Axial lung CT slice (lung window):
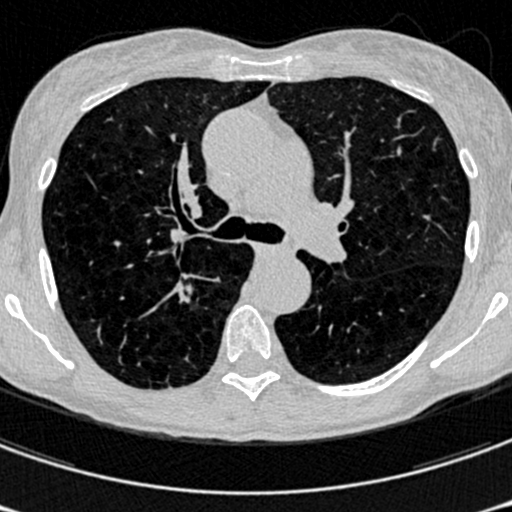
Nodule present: yes
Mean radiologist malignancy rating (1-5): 4.75